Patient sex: F
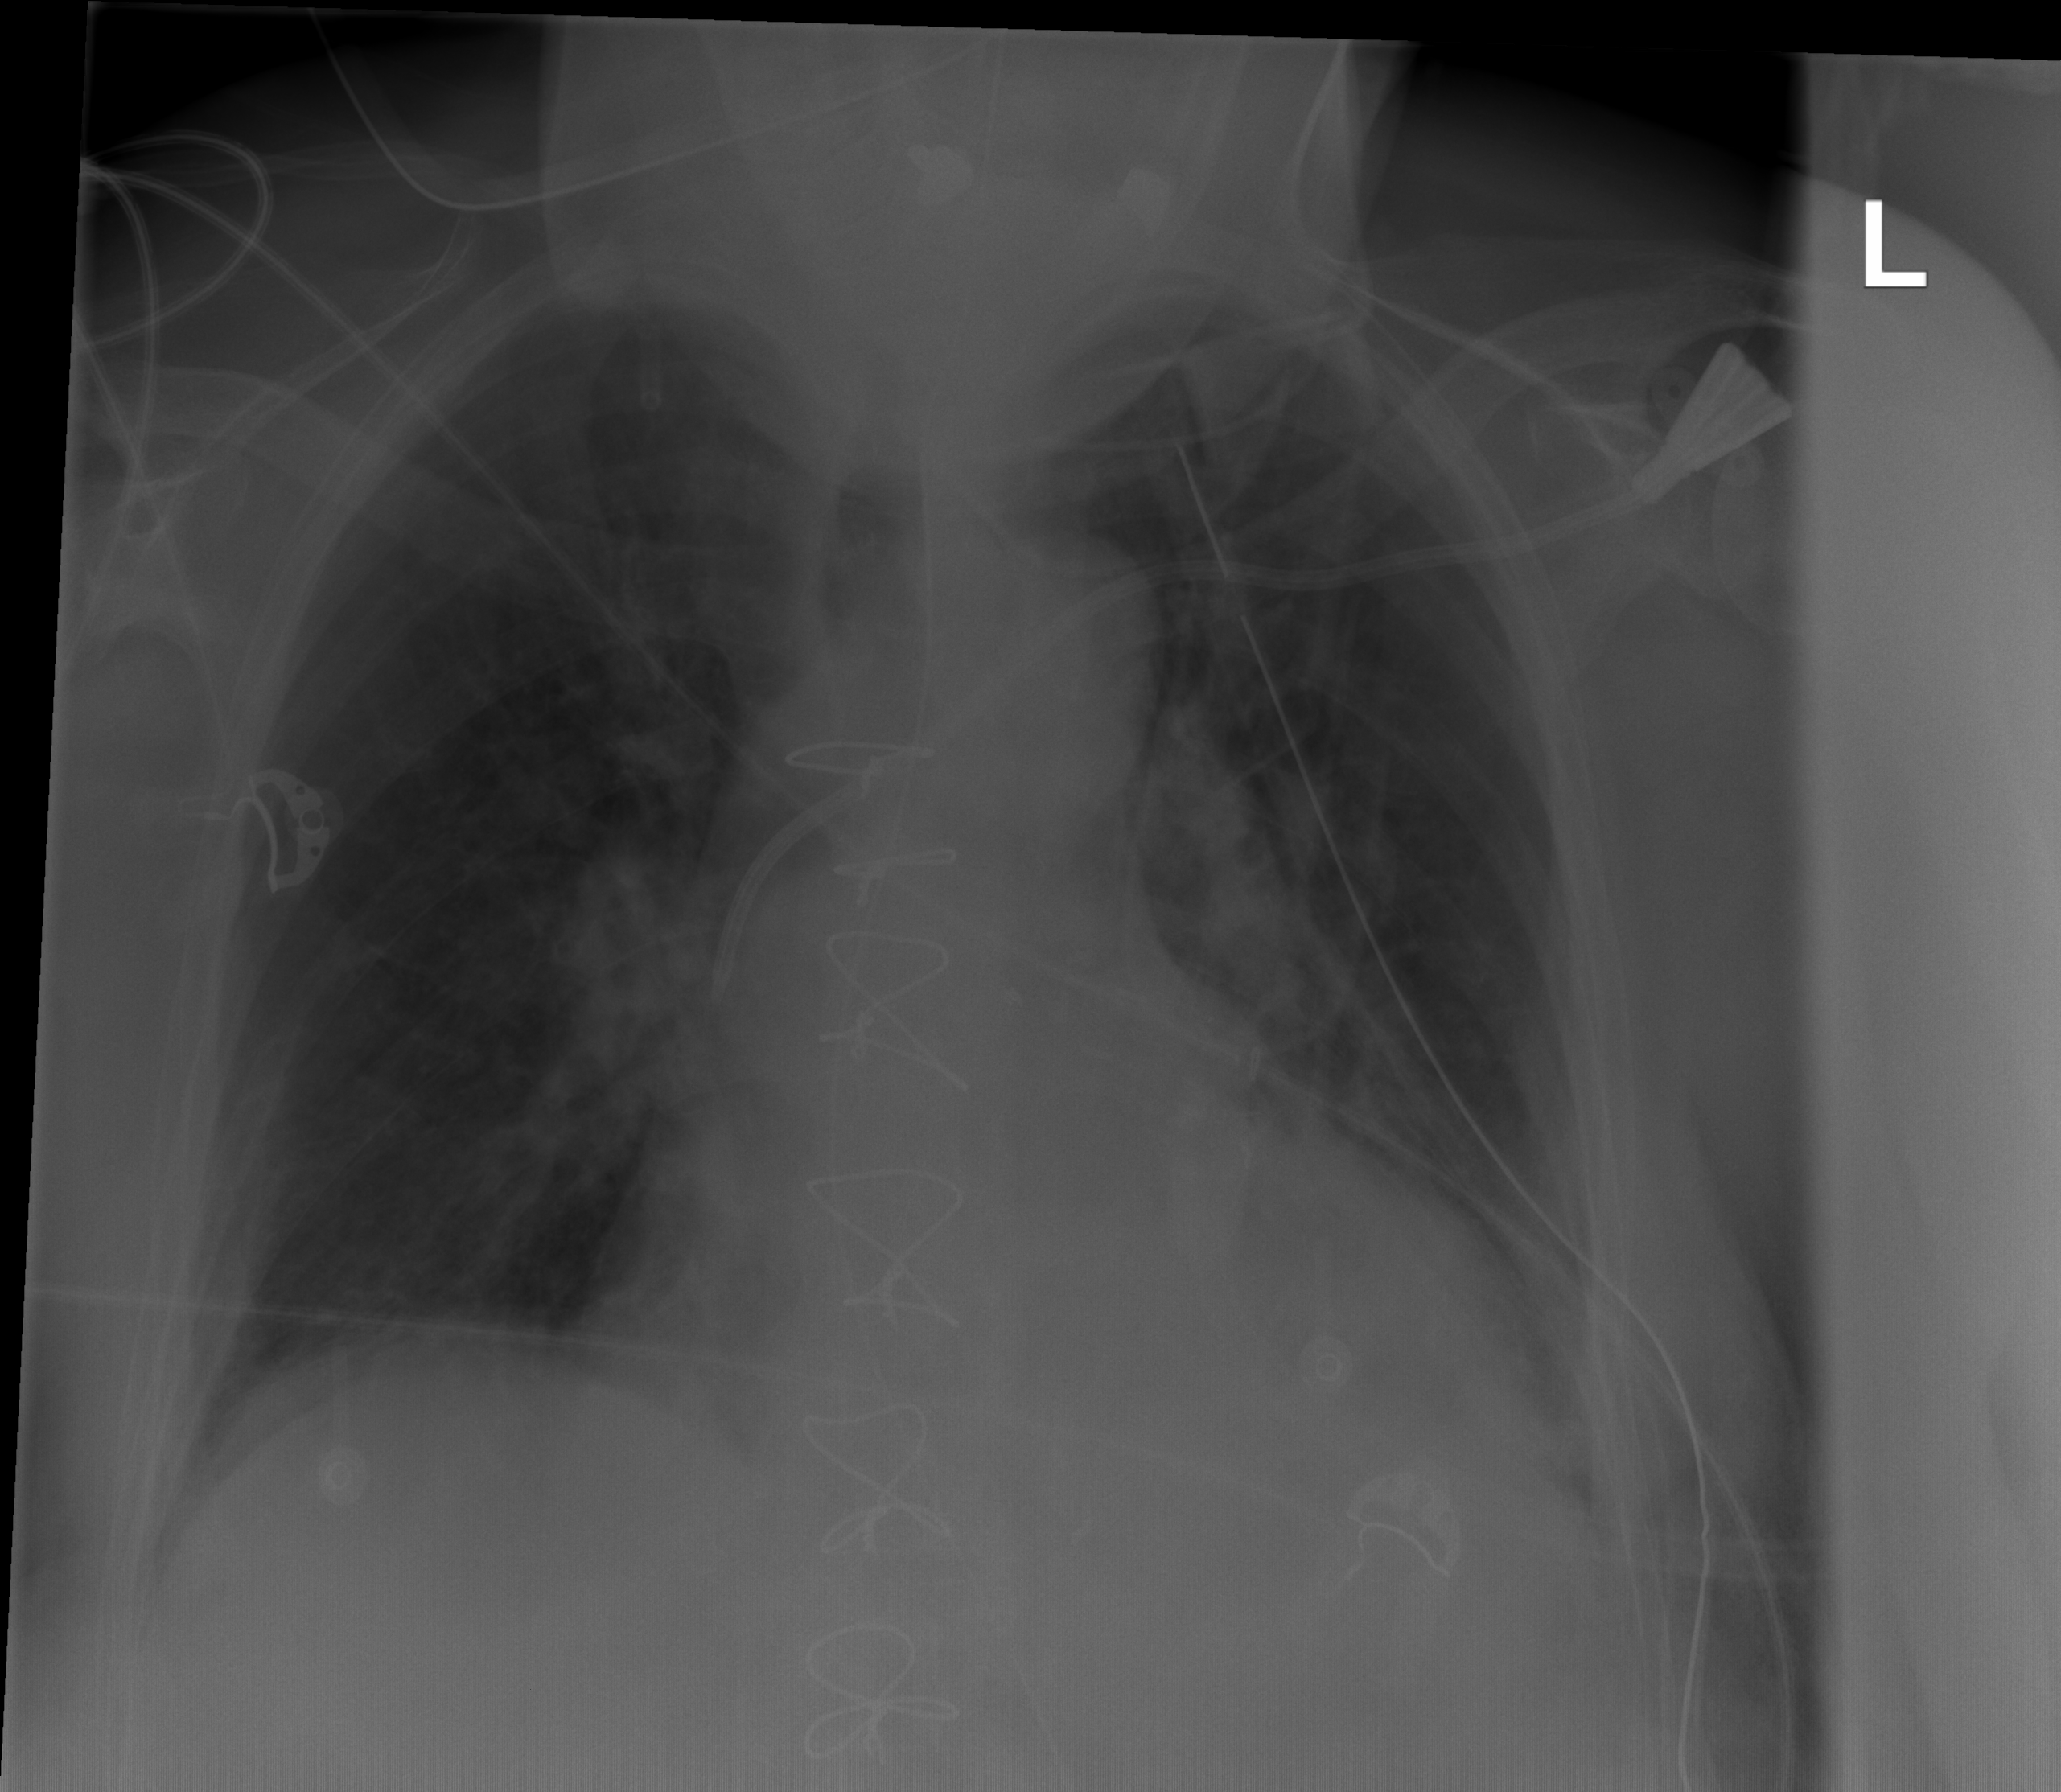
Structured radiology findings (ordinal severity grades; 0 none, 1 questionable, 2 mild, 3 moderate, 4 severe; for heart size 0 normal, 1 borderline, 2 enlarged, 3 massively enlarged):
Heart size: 2
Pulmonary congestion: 2
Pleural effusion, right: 0
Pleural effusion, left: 0
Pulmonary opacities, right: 0
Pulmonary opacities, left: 0
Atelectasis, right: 1
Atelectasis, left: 2